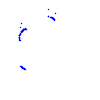
Particle: proton